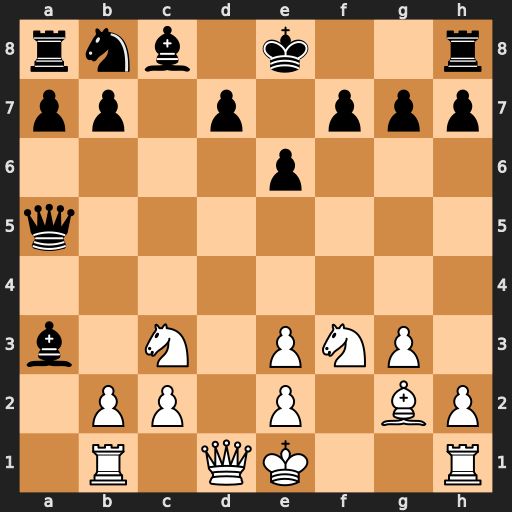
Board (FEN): rnb1k2r/pp1p1ppp/4p3/q7/8/b1N1PNP1/1PP1P1BP/1R1QK2R
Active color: w
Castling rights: Kkq
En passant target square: -
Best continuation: Ra1 Bxb2 Rxa5